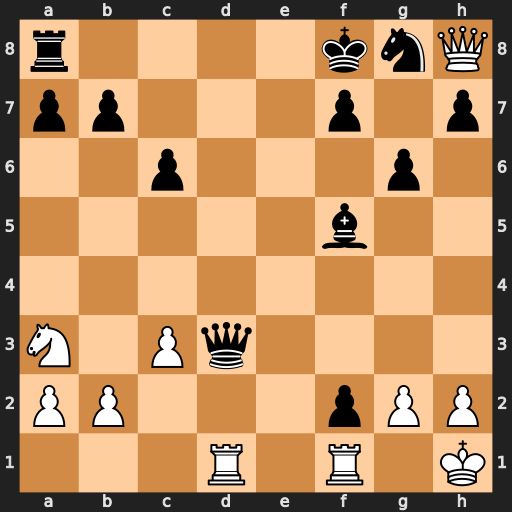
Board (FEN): r4knQ/pp3p1p/2p3p1/5b2/8/N1Pq4/PP3pPP/3R1R1K
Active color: w
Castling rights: -
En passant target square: -
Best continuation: Rxd3 Bxd3 Rxf2